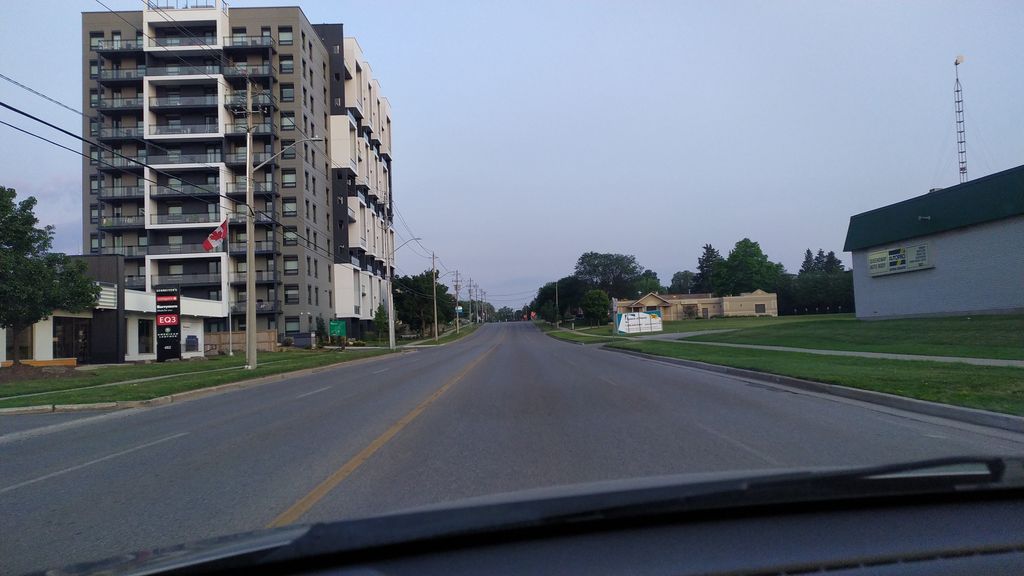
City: kitchener-waterloo